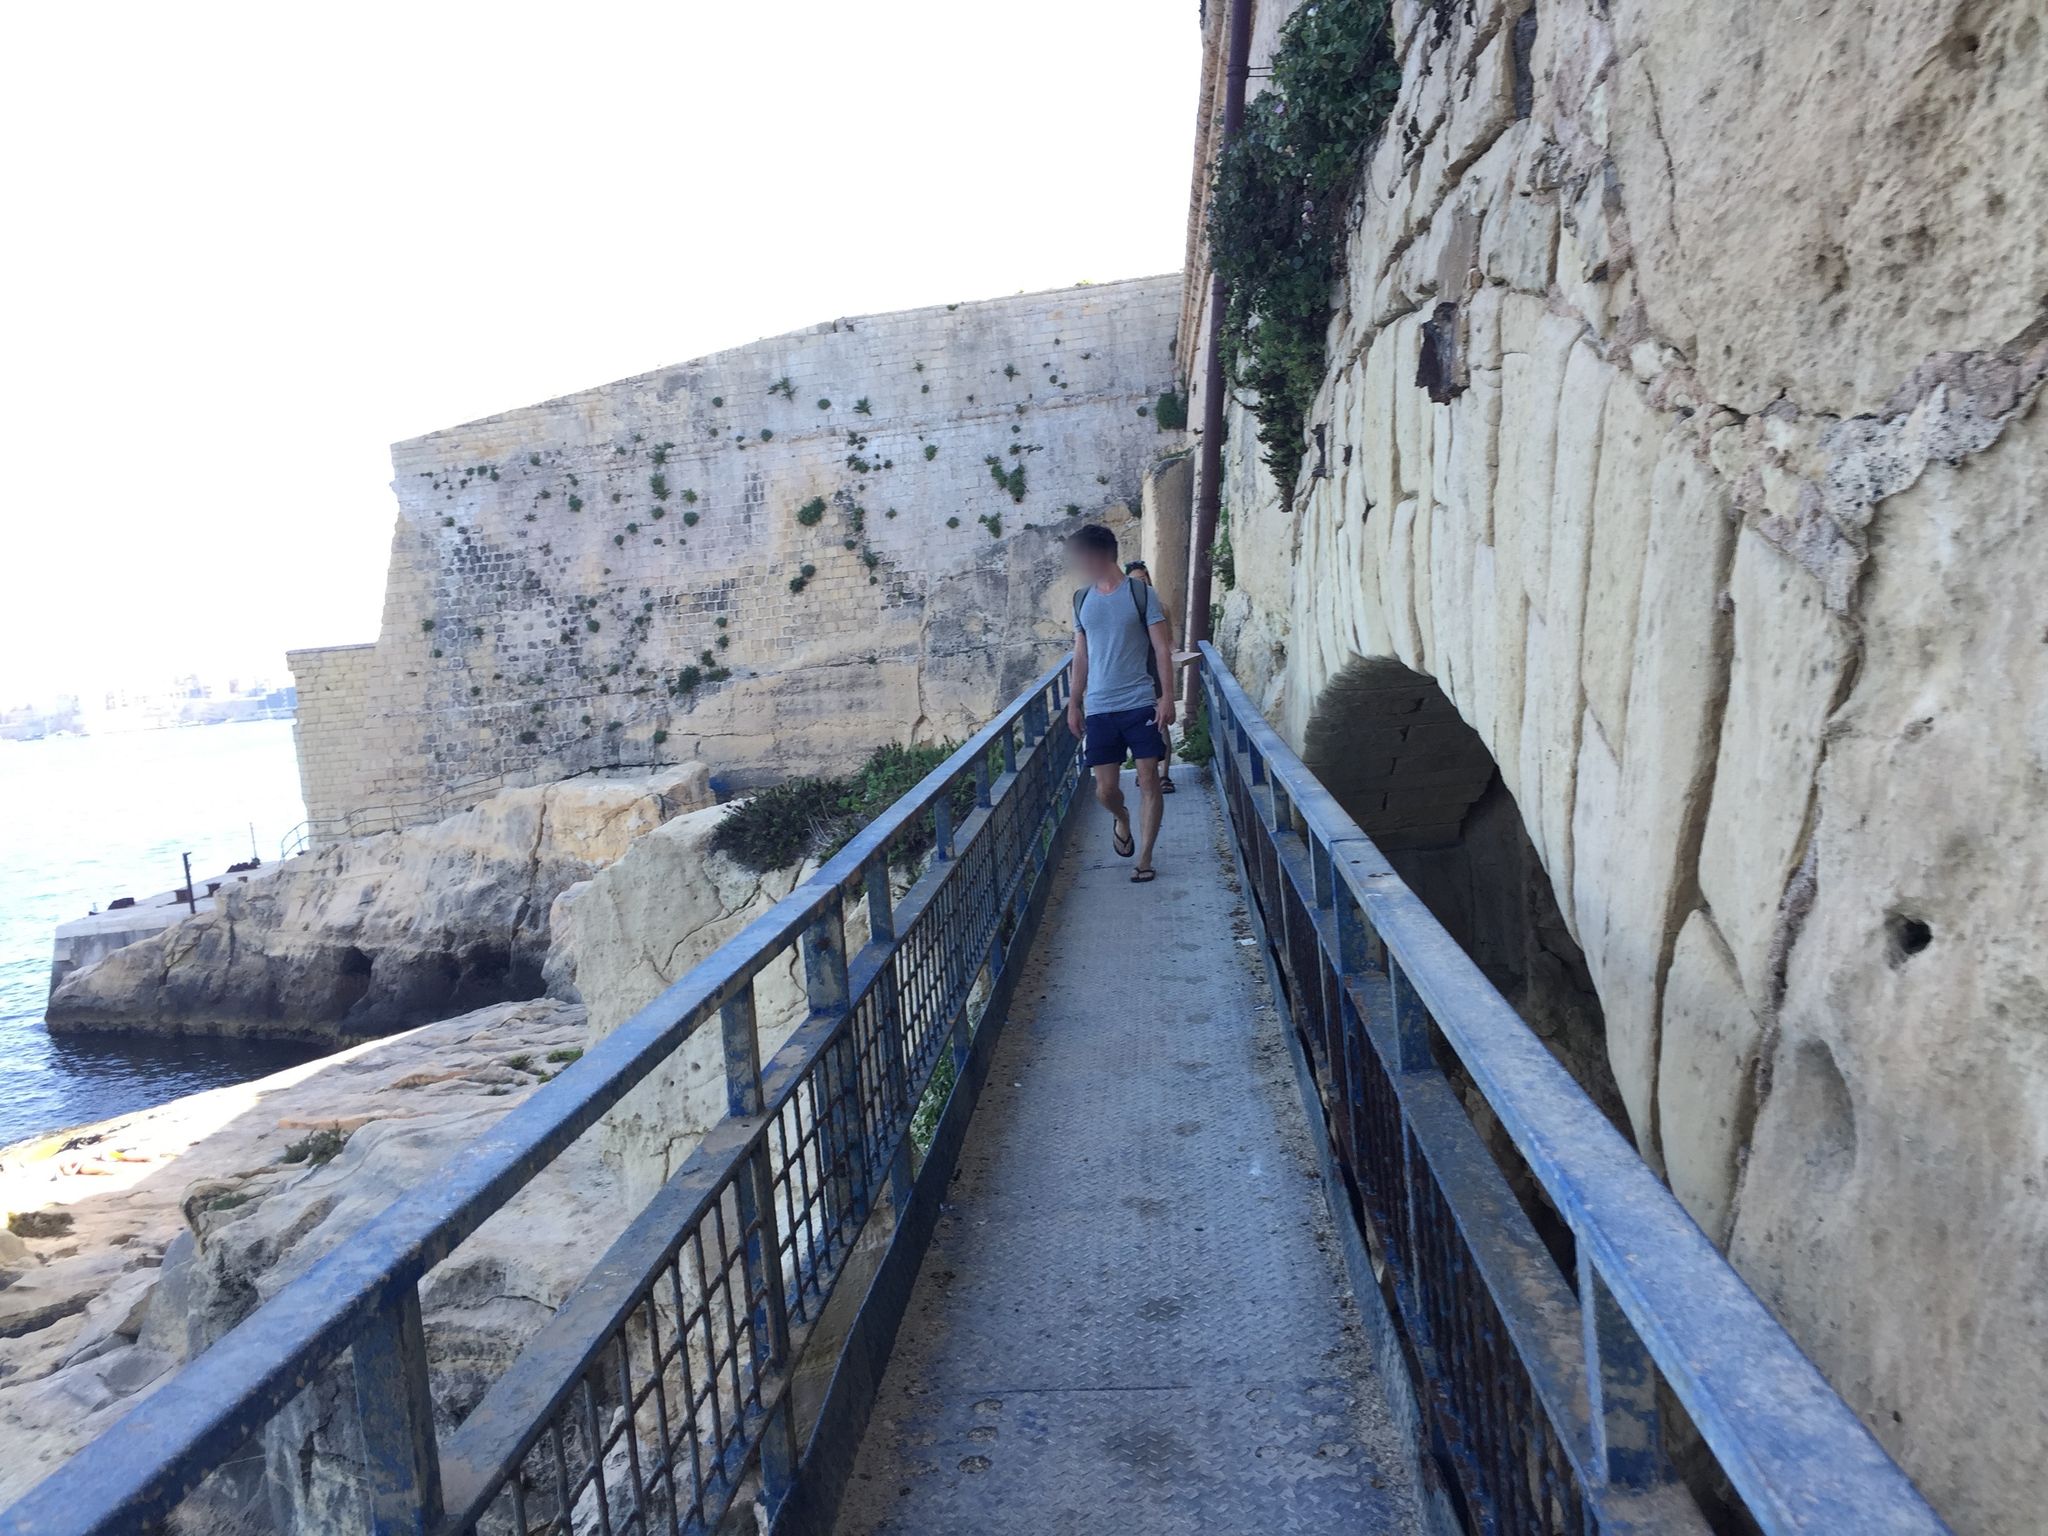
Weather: snowy
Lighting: day
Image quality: good
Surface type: walking surface
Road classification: unclassified, service
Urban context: urban centre
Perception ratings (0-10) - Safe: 5.42, Lively: 7.49, Beautiful: 8.87, Boring: 7.91, Depressing: 5.82, Wealthy: 1.93